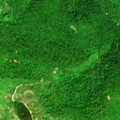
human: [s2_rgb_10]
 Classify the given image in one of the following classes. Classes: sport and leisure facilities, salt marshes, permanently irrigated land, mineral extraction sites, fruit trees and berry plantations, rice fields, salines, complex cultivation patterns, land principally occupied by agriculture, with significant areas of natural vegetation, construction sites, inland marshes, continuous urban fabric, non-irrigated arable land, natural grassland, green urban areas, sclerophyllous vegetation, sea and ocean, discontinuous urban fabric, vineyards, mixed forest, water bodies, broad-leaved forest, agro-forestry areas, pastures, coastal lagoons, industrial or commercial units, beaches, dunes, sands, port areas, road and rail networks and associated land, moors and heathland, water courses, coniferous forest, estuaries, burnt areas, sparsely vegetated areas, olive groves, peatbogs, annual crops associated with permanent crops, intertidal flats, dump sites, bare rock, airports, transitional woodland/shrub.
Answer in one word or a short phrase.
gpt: broad-leaved forest, coniferous forest, transitional woodland/shrub